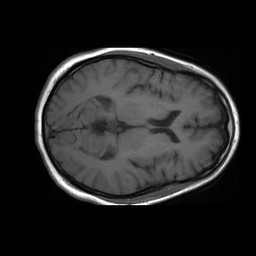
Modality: T1w
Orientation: axial
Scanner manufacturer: ge
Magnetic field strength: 1.5 T
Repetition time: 0.45 s
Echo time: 0.007624 s